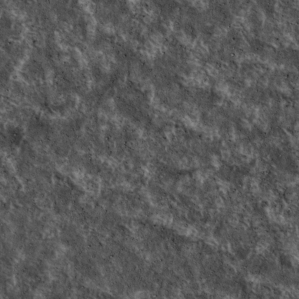
Label: non_frost